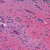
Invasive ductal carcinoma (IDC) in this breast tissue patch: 0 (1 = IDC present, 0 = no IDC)